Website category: university
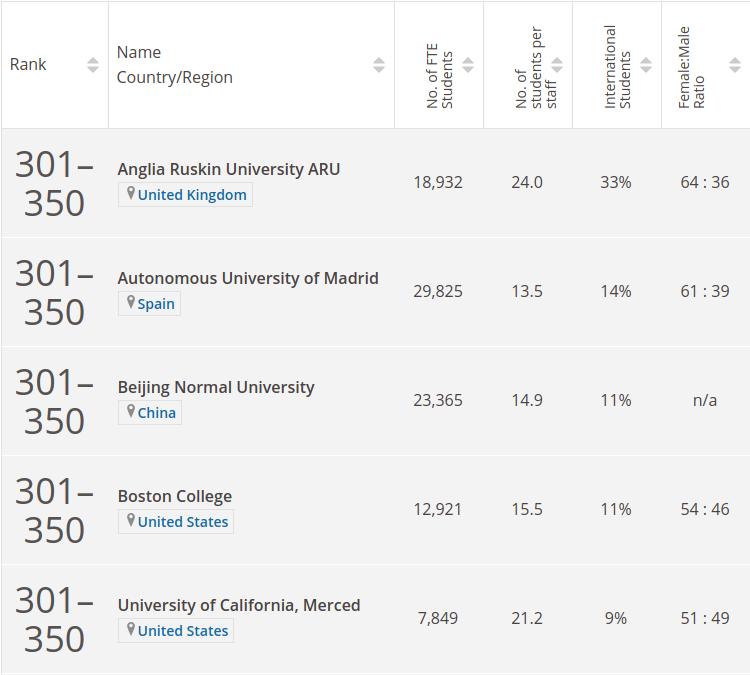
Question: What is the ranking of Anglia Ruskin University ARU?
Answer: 301350

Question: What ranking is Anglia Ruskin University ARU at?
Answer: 301350

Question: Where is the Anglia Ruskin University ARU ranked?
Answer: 301350

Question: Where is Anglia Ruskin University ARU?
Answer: United Kingdom

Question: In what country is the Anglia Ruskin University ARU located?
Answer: United Kingdom

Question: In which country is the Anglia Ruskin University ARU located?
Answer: United Kingdom

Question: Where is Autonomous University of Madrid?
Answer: Spain

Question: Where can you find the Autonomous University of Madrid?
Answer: Spain

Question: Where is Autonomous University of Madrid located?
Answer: Spain

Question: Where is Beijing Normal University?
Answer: China

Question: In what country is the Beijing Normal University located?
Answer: China

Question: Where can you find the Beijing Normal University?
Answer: China

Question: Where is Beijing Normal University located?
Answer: China

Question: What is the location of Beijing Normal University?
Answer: China

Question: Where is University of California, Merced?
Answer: United States

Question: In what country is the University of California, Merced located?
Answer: United States

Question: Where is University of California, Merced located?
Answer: United States

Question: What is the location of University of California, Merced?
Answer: United States

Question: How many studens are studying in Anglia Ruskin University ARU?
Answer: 18,932

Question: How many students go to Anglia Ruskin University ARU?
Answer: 18,932

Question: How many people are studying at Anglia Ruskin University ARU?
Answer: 18,932

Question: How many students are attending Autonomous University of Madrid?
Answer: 29,825

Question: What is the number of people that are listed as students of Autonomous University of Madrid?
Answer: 29,825

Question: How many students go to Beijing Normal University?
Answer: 23,365

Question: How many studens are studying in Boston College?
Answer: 12,921

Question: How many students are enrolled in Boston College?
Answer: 12,921

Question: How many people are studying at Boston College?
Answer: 12,921

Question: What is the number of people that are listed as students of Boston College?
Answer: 12,921

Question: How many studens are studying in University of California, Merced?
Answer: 7,849

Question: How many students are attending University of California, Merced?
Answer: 7,849

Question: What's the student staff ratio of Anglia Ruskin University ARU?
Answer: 24.0

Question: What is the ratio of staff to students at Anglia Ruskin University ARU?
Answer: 24.0

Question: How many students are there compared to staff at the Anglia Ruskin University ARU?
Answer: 24.0

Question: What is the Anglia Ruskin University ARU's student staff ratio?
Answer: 24.0

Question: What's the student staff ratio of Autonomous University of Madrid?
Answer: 13.5

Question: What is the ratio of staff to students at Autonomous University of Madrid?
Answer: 13.5

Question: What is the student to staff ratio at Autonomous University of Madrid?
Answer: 13.5

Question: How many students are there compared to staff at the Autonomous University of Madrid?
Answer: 13.5

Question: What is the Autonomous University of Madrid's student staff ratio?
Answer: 13.5

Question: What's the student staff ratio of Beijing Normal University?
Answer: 14.9

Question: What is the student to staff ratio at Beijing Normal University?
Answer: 14.9

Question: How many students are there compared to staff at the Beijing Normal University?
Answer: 14.9

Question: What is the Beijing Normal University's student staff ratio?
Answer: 14.9

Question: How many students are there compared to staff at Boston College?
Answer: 15.5

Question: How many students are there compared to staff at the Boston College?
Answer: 15.5

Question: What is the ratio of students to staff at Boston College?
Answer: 15.5

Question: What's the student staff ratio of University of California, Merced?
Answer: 21.2

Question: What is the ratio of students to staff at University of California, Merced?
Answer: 21.2

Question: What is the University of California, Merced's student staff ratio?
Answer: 21.2

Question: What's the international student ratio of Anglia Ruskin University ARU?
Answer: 33%

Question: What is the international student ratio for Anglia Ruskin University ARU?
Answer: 33%

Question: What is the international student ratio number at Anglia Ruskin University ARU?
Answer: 33%

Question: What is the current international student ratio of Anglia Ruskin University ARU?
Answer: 33%

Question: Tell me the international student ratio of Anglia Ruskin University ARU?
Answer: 33%

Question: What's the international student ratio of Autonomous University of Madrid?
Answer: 14%

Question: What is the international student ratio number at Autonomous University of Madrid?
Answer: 14%

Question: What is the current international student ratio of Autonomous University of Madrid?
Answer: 14%

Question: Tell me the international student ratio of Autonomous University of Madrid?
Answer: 14%

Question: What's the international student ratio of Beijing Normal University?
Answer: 11%

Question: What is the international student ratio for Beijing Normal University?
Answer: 11%

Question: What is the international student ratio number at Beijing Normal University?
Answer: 11%

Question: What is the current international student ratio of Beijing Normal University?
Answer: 11%

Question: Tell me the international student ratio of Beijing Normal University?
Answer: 11%

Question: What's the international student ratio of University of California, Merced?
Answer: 9%